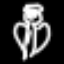
Label: angel